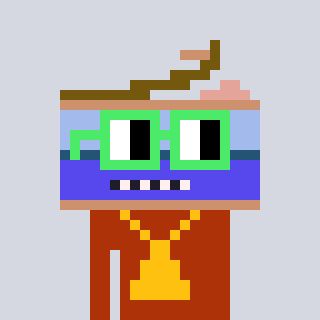
a pixel art character with square light green glasses, a canned ham-shaped head and a hotbrown-colored body on a cool background